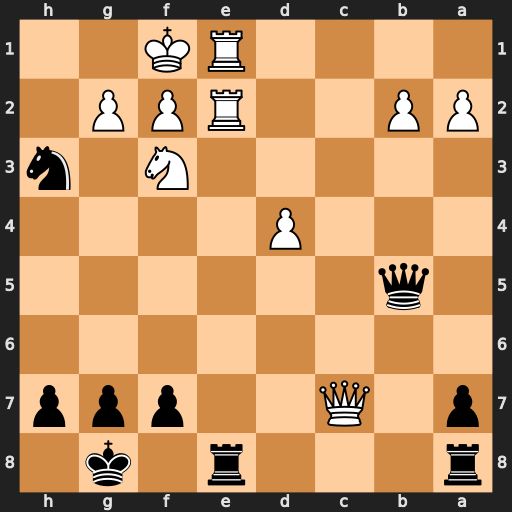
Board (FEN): r3r1k1/p1Q2ppp/8/1q6/3P4/5N1n/PP2RPP1/4RK2
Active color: b
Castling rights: -
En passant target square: -
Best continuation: Rac8 Qxa7 Rxe2